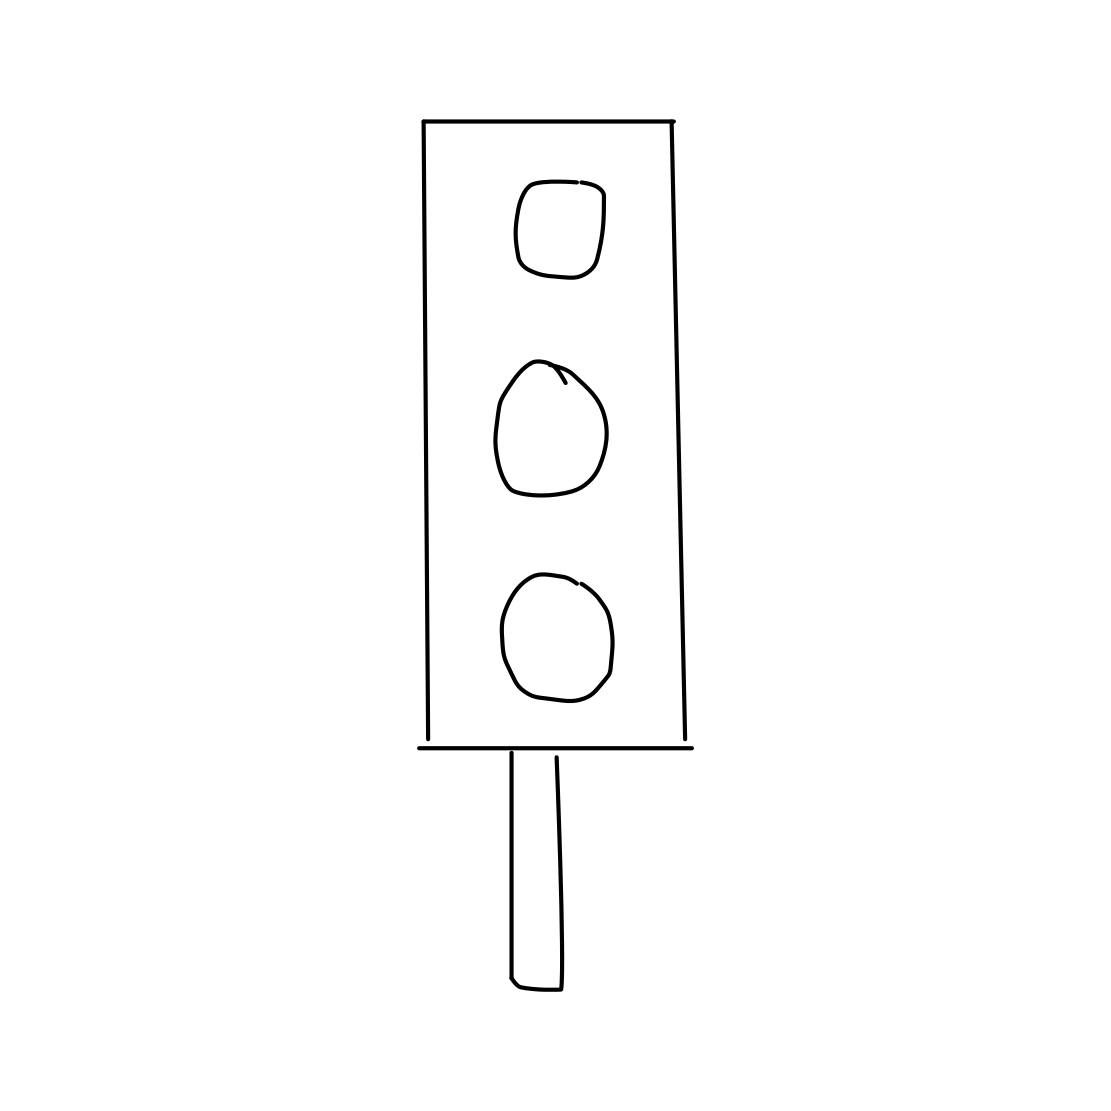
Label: traffic light